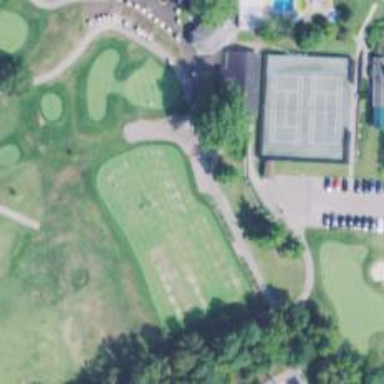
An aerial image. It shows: Pathway for golfing.